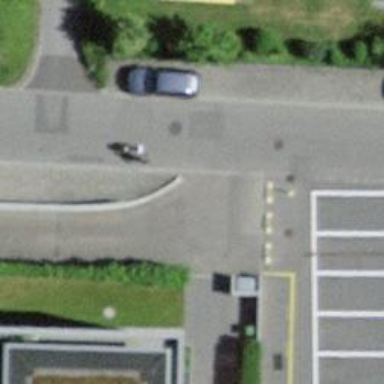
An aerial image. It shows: Road serving as parking aisle.